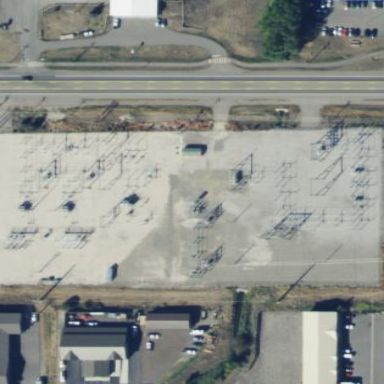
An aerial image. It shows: Power substation.